Question: I am getting 5 rows against an SQL query, data screenshot is given below:

I need to write SQL query which will convert these rows to 5 Cols. The result should be like this:
'''
Col1 ---> Value of First Row
Col2 ---> Value of Second Row
Col3 ---> Value of Third Row
Col4 ---> Value of Fourth Row
Col5 ---> Value of Fifth Row
'''
Any help would be appreciated. Thanks!
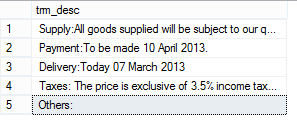
Answer: '''
DECLARE @Table TABLE(trm_desc VARCHAR(300))
INSERT INTO @Table VALUES
('Supply: All goods supplied bla bla...'),
('Payment: to be made 10 April 2013'),
('Delivery: Today 07 March 2013'),
('Taxes: The price is bla bla...'),
('Others: other bla bla')
'''
'''
SELECT * FROM
(
SELECT LEFT(trm_desc, CHARINDEX(':', trm_desc)-1) AS Cols
,RIGHT(trm_desc, LEN(trm_desc)-CHARINDEX(':', trm_desc)-1) Value
FROM @Table) Q
PIVOT (MAX(Value)
FOR Cols
IN ([Supply],[Payment],[Delivery],[Taxes],[Others])
)p
'''
'''
+-------------------------------+--------------------------+---------------------+-------------------------+---------------+
| Supply | Payment | Delivery | Taxes | Others |
+-------------------------------+--------------------------+---------------------+-------------------------+---------------+
| All goods supplied bla bla... | to be made 10 April 2013 | Today 07 March 2013 | The price is bla bla... | other bla bla |
+-------------------------------+--------------------------+---------------------+-------------------------+---------------+
'''